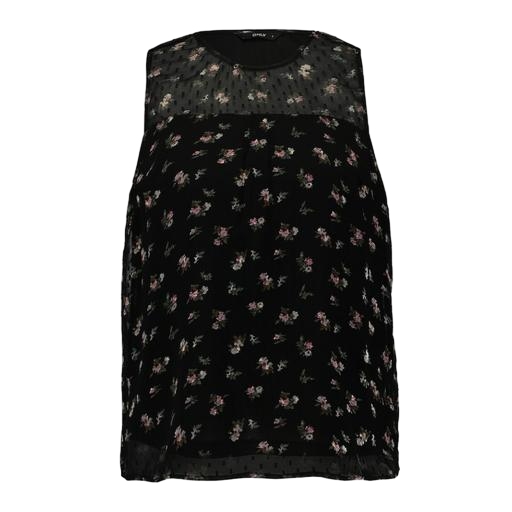
black floral-print sleeveless top, black sleeveless floral-print shirt, black floral-print top, white background